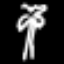
Label: palm tree